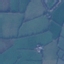
Land use / land cover: Pasture